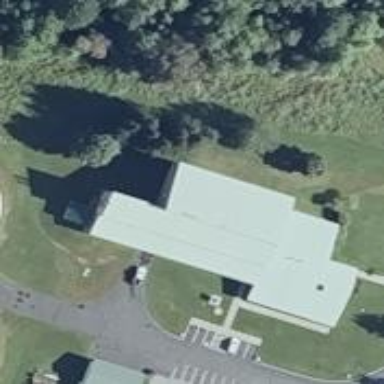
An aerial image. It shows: Service building.